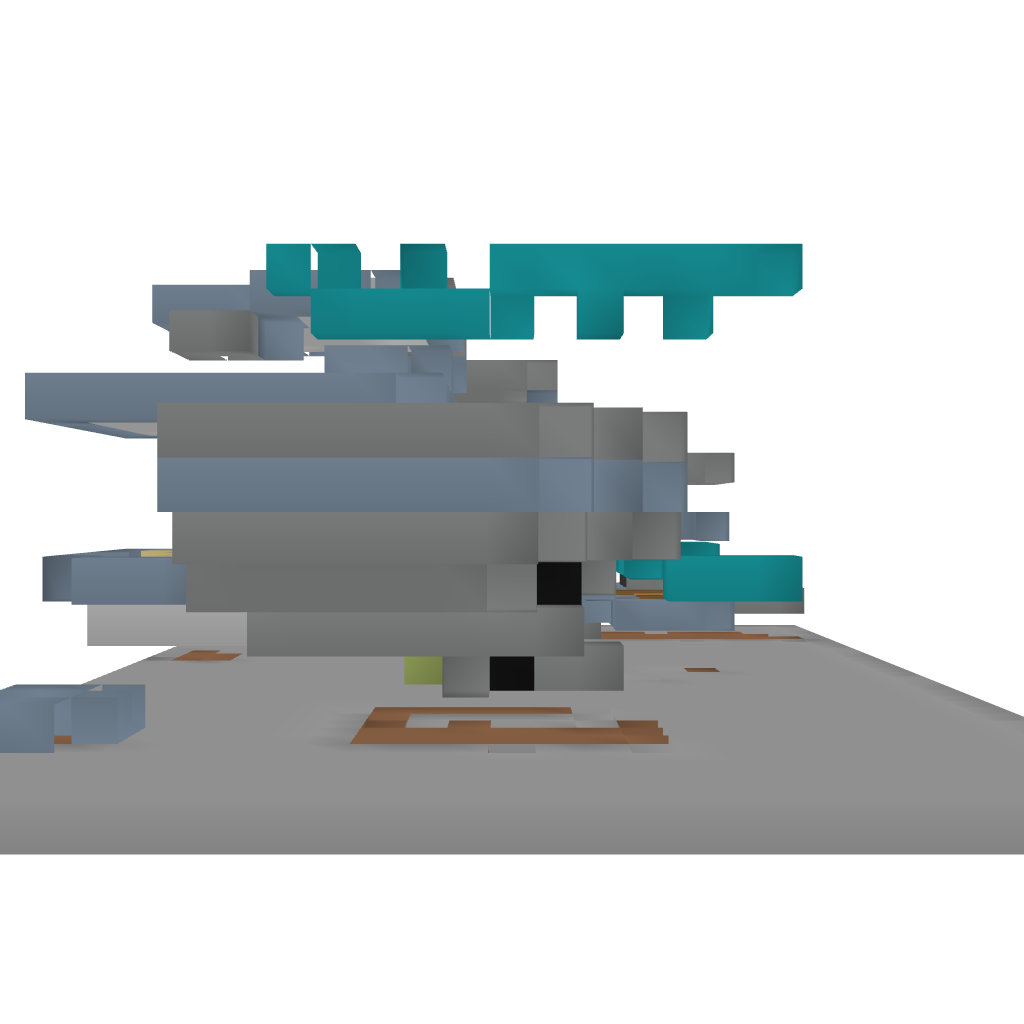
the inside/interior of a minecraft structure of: Saxum Lignum